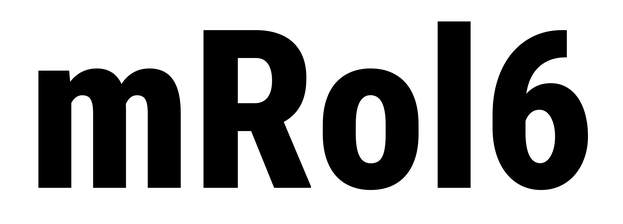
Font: Roboto_Condensed_ExtraBold